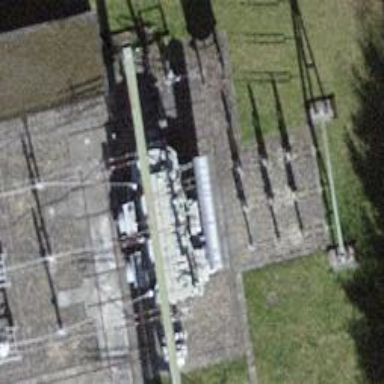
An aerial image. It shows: Transformer.